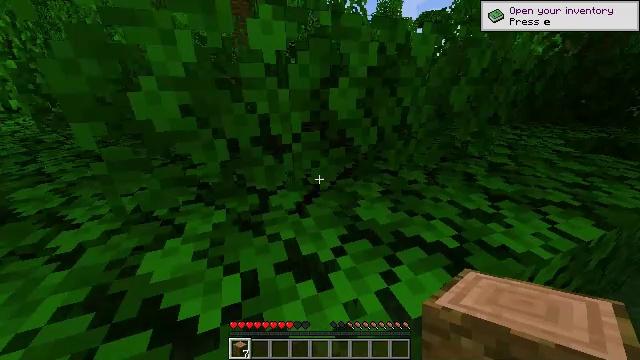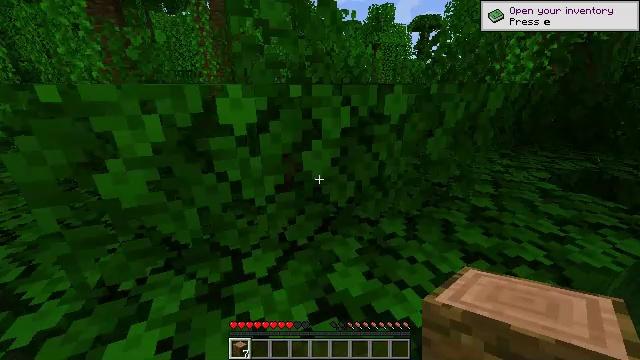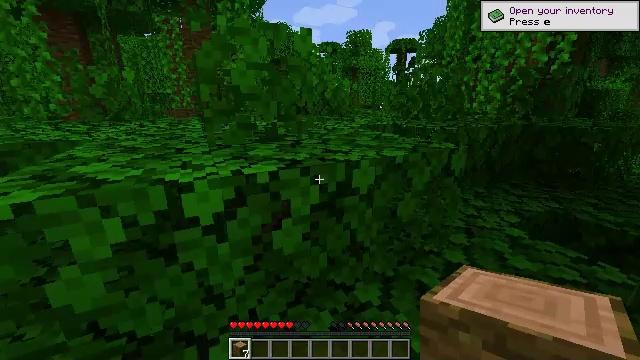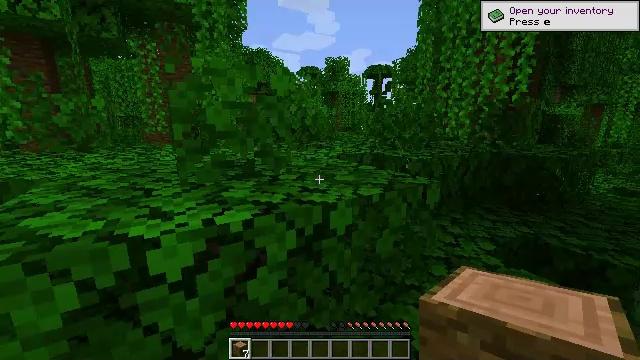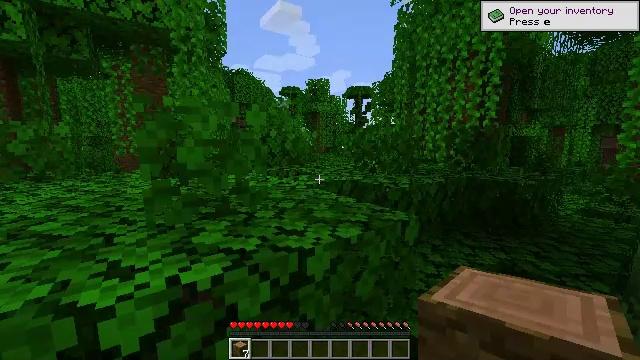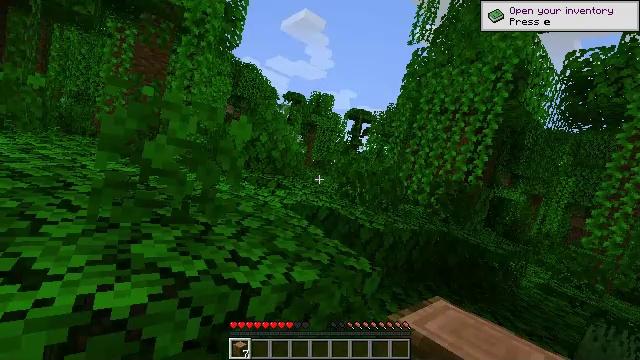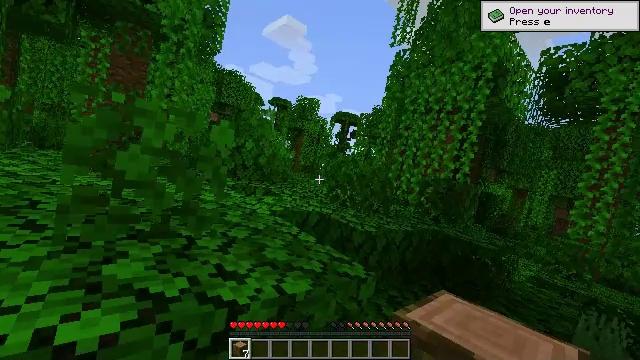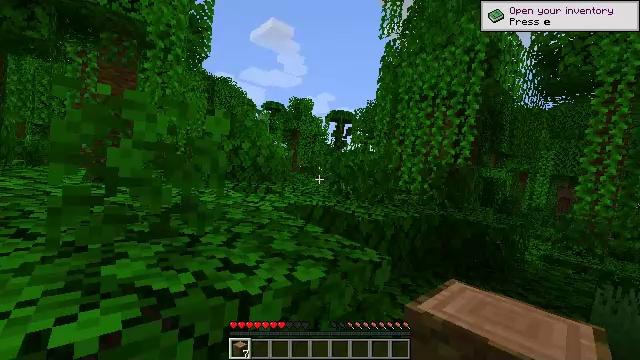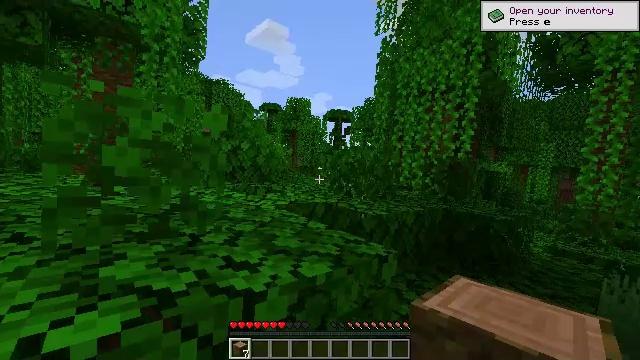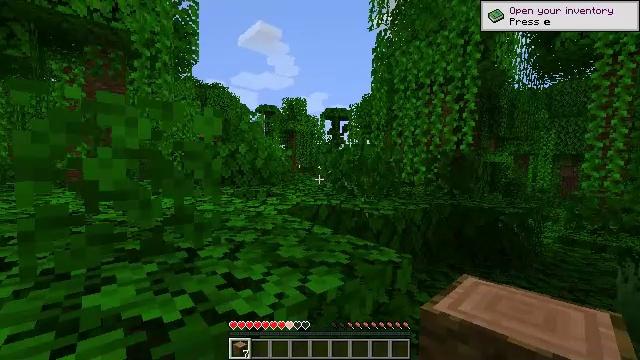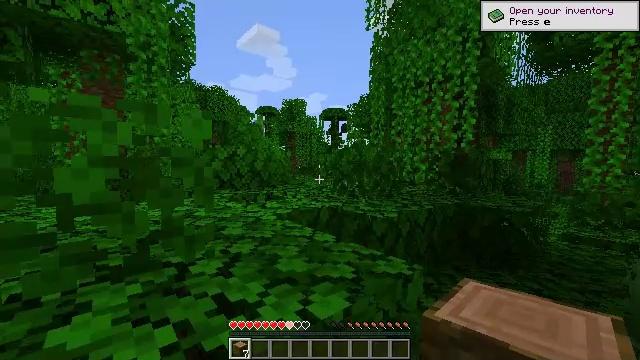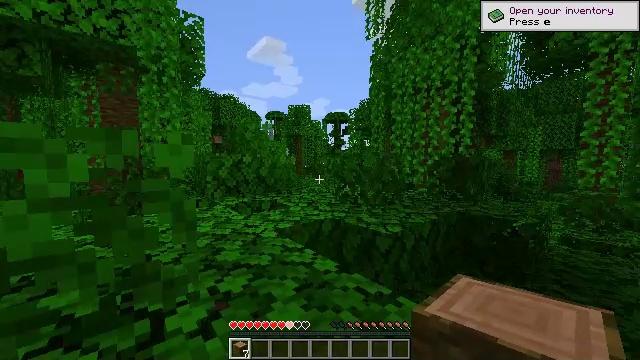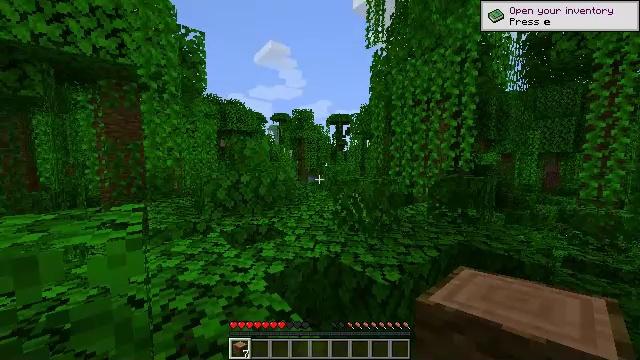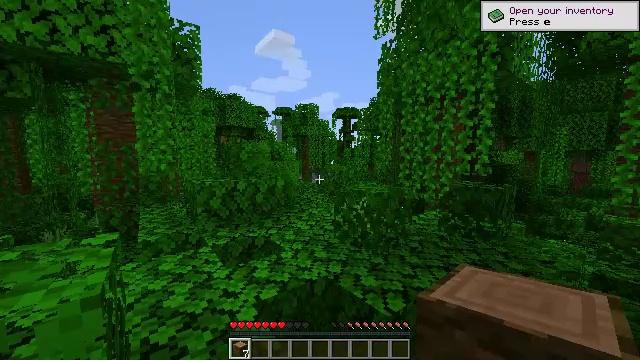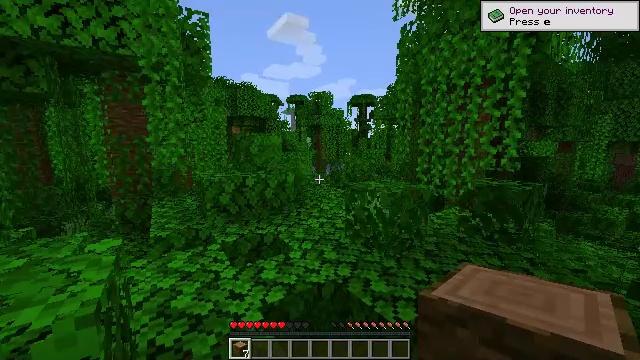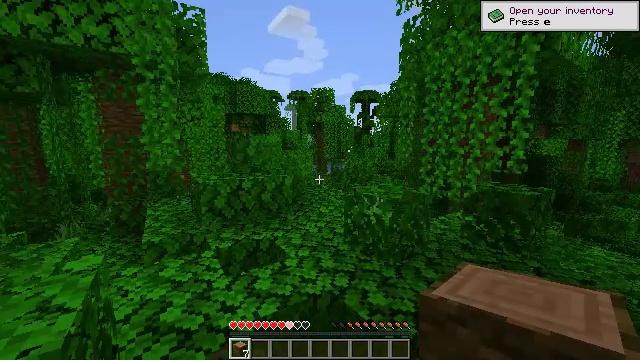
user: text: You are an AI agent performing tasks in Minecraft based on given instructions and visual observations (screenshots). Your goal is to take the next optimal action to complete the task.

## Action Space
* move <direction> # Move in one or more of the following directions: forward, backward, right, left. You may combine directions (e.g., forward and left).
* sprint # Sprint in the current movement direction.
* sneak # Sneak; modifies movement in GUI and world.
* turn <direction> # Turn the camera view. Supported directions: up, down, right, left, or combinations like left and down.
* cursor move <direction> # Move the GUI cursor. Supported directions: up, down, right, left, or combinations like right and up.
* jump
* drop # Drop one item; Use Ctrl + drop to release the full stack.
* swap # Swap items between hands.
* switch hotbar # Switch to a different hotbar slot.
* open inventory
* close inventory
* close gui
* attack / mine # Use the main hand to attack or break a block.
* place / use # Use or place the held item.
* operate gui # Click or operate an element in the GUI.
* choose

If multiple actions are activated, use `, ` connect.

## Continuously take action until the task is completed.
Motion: motion action
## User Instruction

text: Mine bamboo with your hand.
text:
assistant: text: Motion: move forward, turn right and up, jump
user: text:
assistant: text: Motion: move forward, turn right and up, jump
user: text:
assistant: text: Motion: move forward, turn right and up, jump
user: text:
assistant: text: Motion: move forward, turn right and up, jump
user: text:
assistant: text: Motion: move forward, turn right and up, jump
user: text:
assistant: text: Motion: move forward, turn right and up, jump
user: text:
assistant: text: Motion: move forward, jump
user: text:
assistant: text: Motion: move forward, jump
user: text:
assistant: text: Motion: move forward, sprint, jump
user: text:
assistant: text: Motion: move forward, sprint, jump
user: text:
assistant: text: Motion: move forward, sprint, turn left, jump
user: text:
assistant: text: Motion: move forward, sprint, jump
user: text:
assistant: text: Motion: move forward, turn left, jump
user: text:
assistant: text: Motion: move forward, turn left and down, jump
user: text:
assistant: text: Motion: move forward, jump
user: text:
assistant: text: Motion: move forward, jump
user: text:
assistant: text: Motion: move forward, turn down, jump
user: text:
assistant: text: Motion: move forward, turn down, jump
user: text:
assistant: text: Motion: move forward, sprint, turn left, jump
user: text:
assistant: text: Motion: move forward, sprint, jump
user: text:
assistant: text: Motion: move forward, sprint, jump
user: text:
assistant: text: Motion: move forward, sprint, jump
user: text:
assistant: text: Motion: move forward, jump
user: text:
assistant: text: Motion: move forward, jump
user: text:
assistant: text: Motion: move forward, jump
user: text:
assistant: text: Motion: move forward, jump
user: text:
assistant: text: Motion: move forward, jump
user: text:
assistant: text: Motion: move forward, jump
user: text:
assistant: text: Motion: move forward, jump
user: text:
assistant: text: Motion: move forward, jump